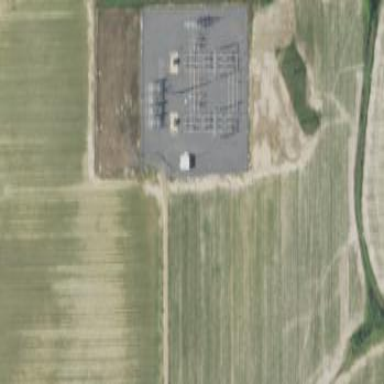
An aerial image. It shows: Distribution power substation secured by fence.